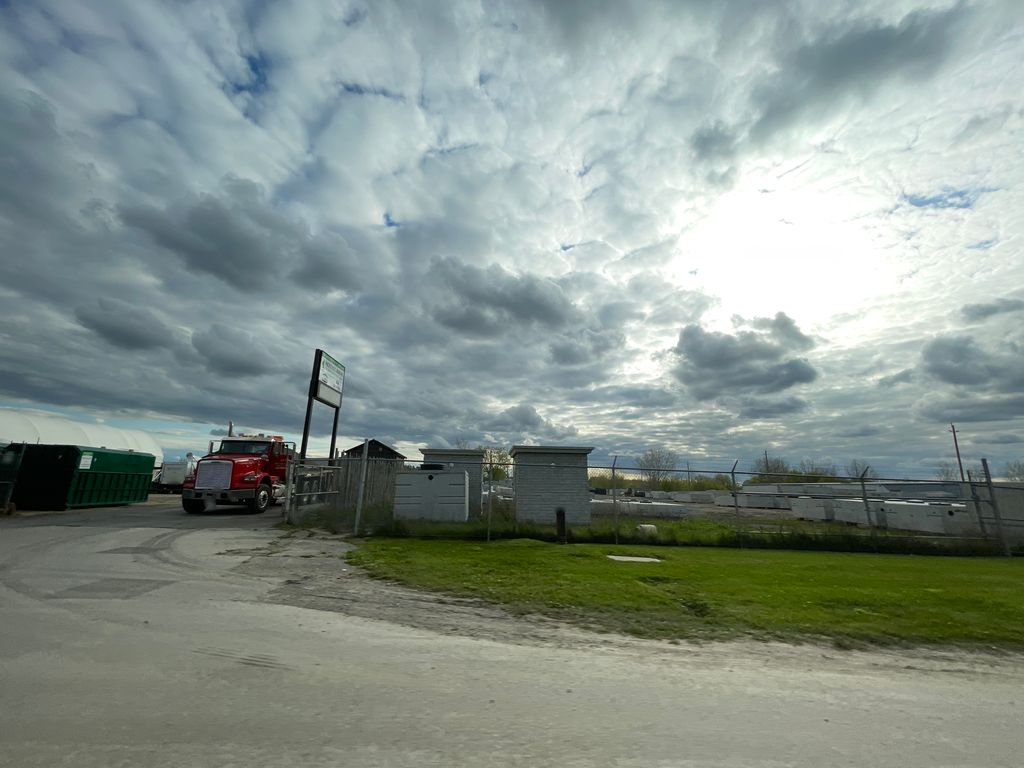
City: kitchener-waterloo